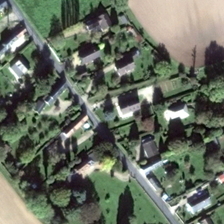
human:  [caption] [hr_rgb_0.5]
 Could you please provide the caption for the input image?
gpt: several beautiful houses sits alongside the road surrounded by desert .

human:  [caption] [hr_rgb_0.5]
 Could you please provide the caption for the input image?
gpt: between two bare grounds  there is a lawn with houses lying along a road .

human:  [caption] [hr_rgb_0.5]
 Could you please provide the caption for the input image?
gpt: between two bare grounds  there is a lawn with houses lying along a road .

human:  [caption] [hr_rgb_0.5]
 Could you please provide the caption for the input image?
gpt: a residential with some trees is located in a meadow near sand .

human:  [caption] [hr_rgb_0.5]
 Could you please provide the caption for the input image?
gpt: some buildings and many green plants are in a medium residential area .